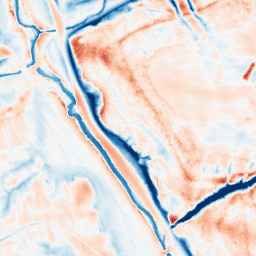
Category: edge_preserving
Decomposition family: guided
Decomposition parameters: radius: 8
eps: 0.01
Upsampling method: regularized
Upsampling parameters: scale: 4
lambda_reg: 0.001
Upsampling scale: 4